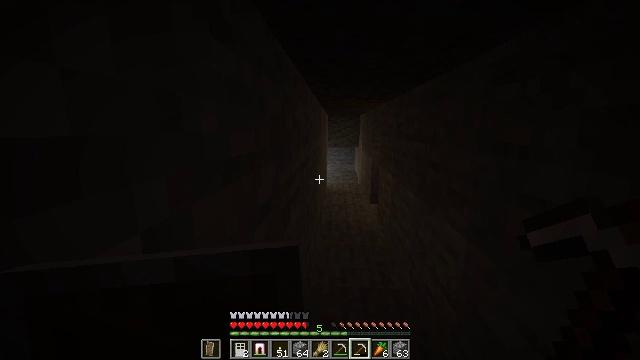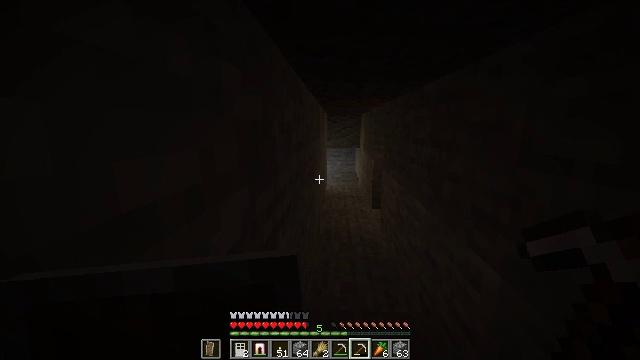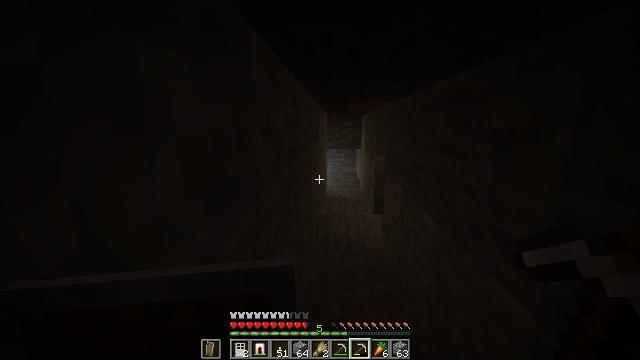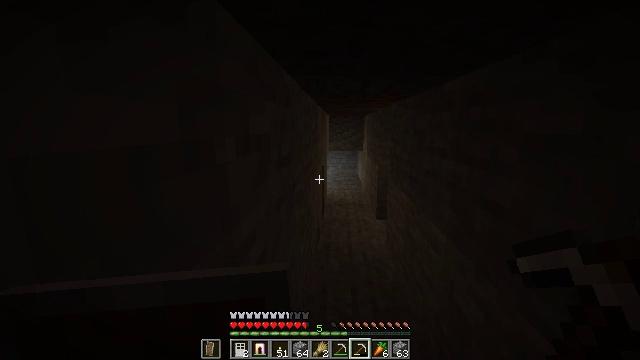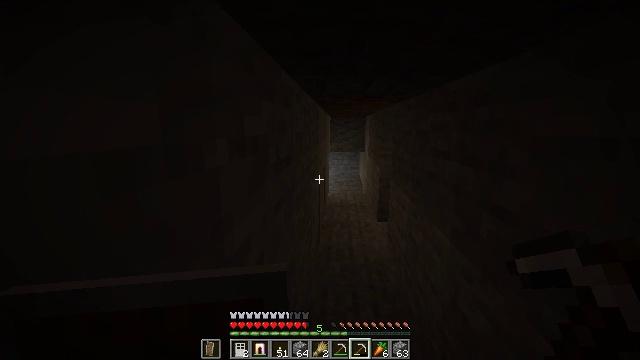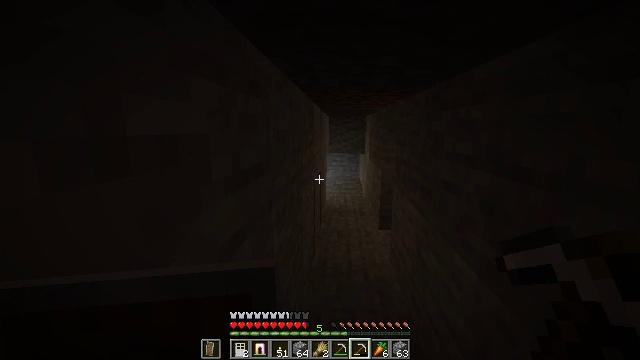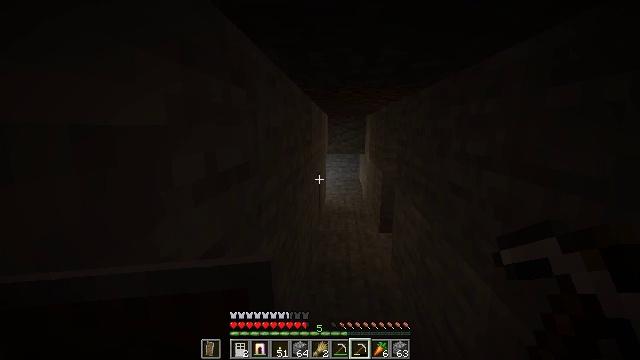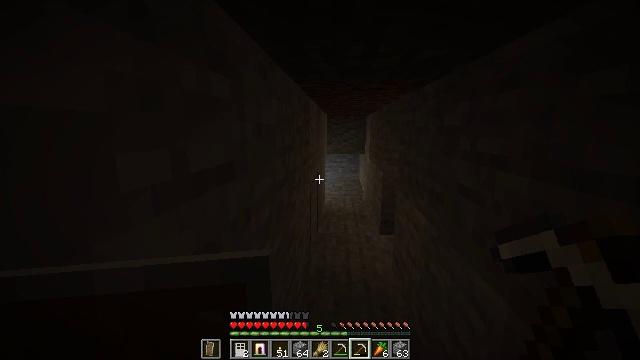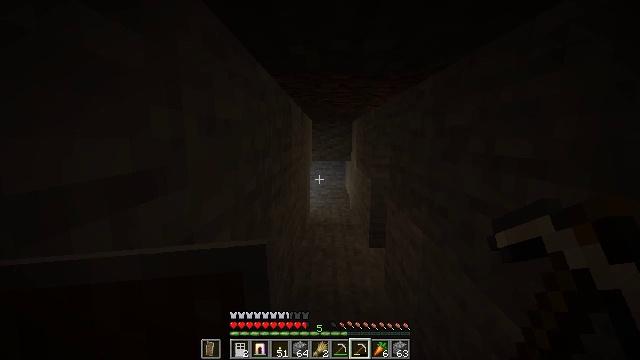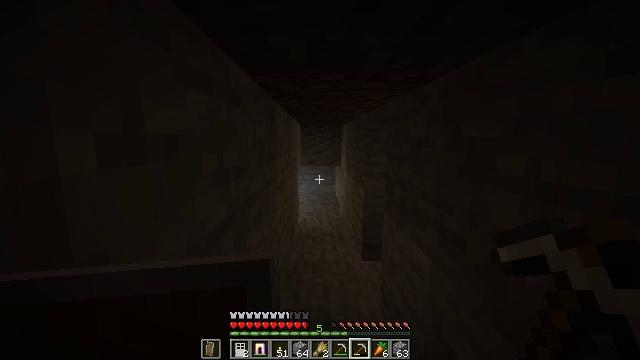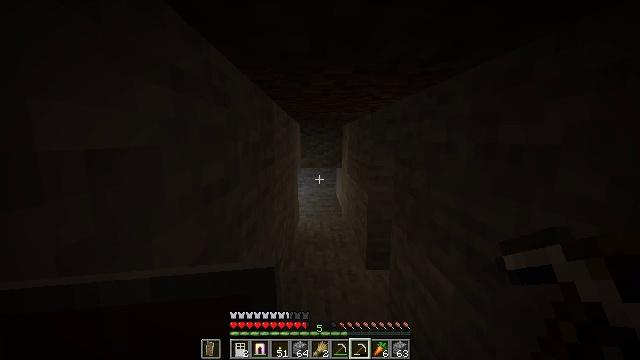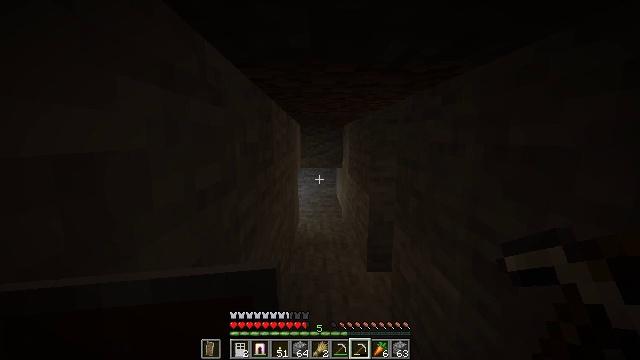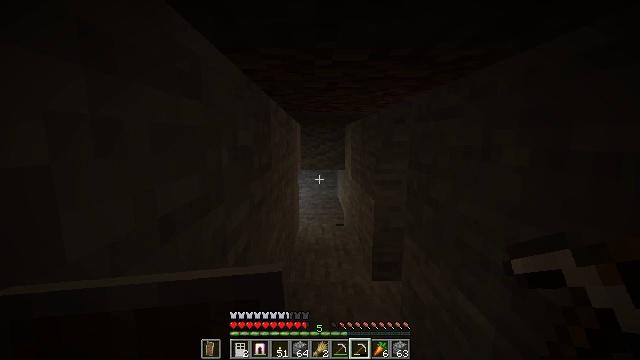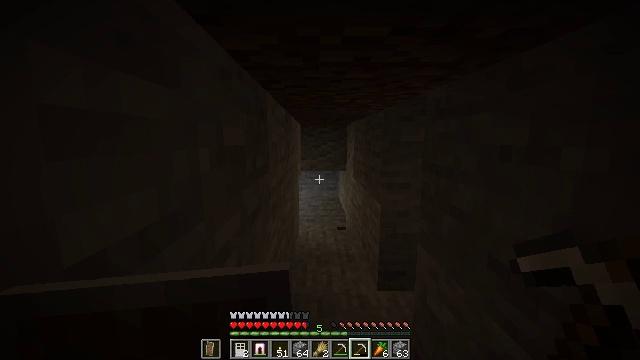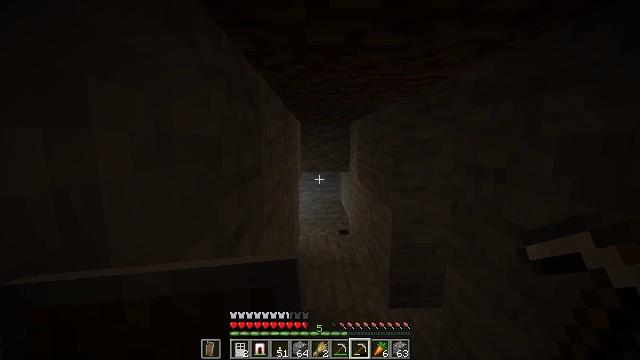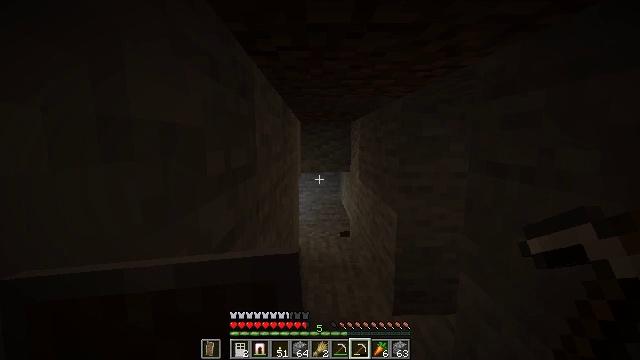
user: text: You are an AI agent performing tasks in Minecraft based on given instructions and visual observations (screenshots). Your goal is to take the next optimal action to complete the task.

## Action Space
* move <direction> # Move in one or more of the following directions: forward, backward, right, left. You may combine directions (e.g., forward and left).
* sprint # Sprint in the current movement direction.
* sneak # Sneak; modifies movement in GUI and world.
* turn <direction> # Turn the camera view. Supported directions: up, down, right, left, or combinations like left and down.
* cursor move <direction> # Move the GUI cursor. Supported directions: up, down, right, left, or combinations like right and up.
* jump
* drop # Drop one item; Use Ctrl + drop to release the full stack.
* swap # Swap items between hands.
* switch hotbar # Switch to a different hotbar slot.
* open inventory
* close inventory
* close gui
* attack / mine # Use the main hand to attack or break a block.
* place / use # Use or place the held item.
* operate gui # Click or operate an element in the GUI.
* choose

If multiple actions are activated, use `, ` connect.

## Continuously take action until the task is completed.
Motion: motion action
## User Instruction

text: Attack the white bed to collect it.
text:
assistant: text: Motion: move forward
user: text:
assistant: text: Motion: move forward
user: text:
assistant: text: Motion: move forward
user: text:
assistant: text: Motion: move forward
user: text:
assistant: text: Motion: move forward
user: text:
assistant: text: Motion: move forward
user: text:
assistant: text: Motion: move forward
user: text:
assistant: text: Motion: move forward, turn right and up
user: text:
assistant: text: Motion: move forward, turn right
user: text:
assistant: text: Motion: move forward
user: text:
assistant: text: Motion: move forward
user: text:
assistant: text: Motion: move forward
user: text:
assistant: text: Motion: move forward
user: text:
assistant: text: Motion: move forward
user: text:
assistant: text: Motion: move forward
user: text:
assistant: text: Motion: move forward
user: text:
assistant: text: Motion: move forward
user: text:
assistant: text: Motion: move forward
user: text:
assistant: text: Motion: move forward
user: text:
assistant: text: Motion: move forward
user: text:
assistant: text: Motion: move forward
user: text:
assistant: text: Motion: move forward
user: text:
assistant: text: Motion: move forward, turn left and down
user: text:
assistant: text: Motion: move forward, turn left and down
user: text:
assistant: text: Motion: move forward, turn left and down
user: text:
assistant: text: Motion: move forward, turn left and down
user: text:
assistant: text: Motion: move forward, turn down
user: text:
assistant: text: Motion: move forward, turn down
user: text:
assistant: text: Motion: move forward, turn down
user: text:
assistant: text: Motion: move forward, turn down